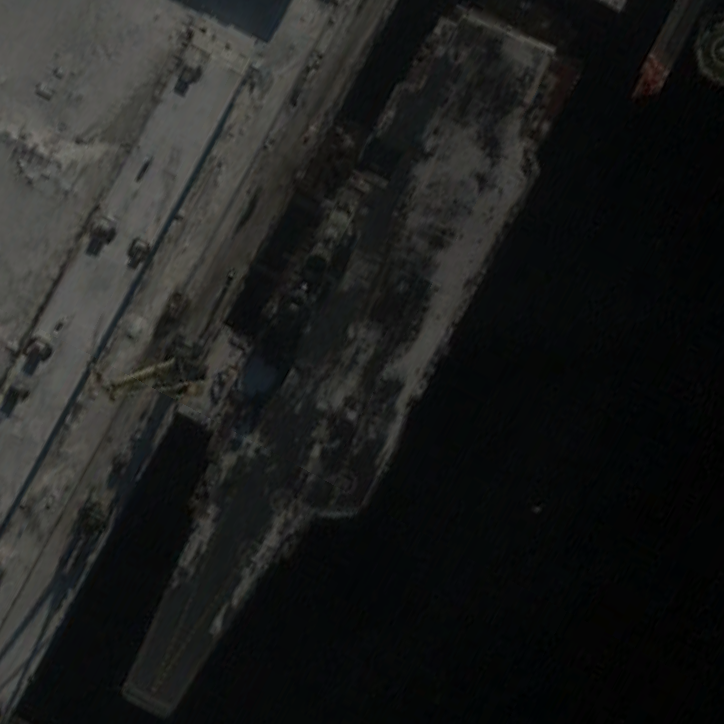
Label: aircraft_carrier